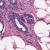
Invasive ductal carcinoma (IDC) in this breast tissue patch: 0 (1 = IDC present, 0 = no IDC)